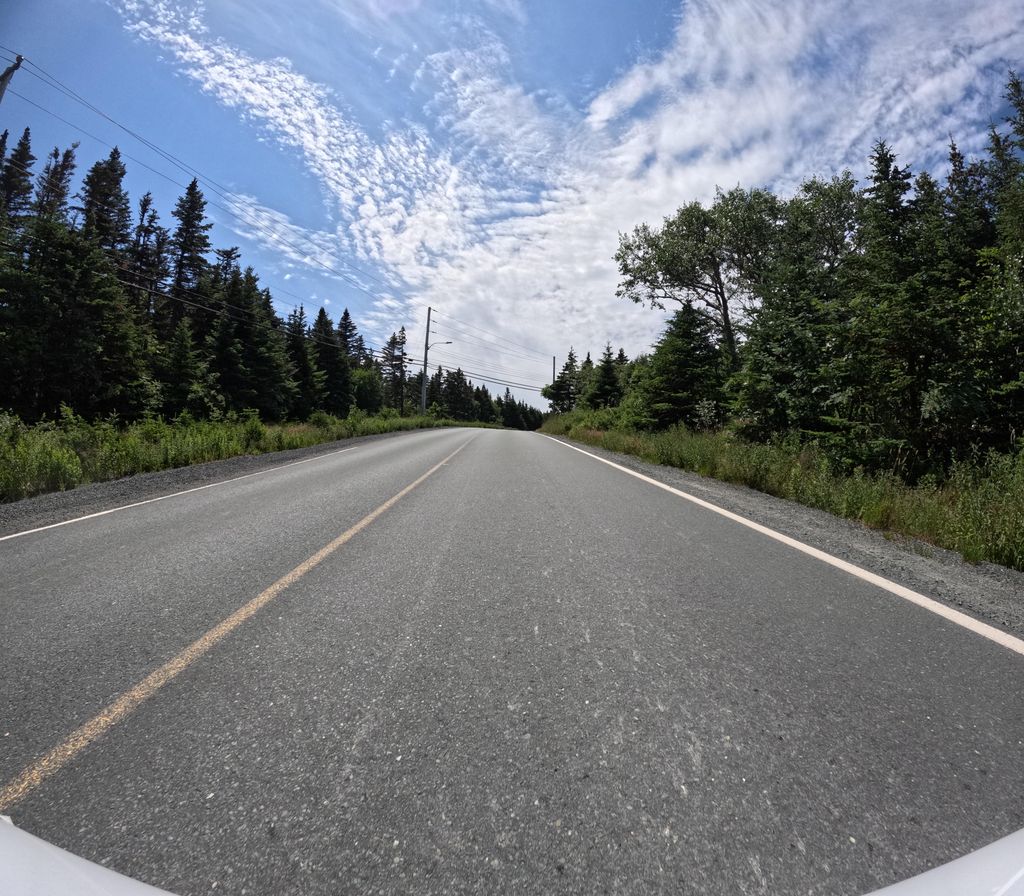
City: st_johns